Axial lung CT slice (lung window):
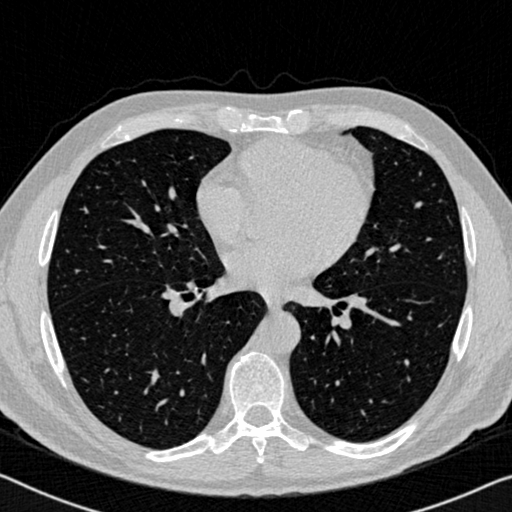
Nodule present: no